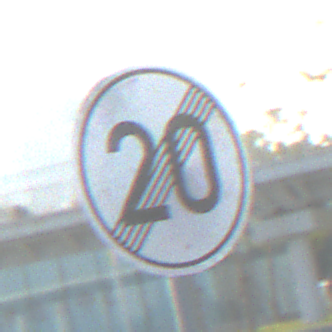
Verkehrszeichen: EndeGeschwindigkeit20
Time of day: SunriseSunset
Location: Outdoor (Urban)
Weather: Clear
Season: NotSpecified
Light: Natural